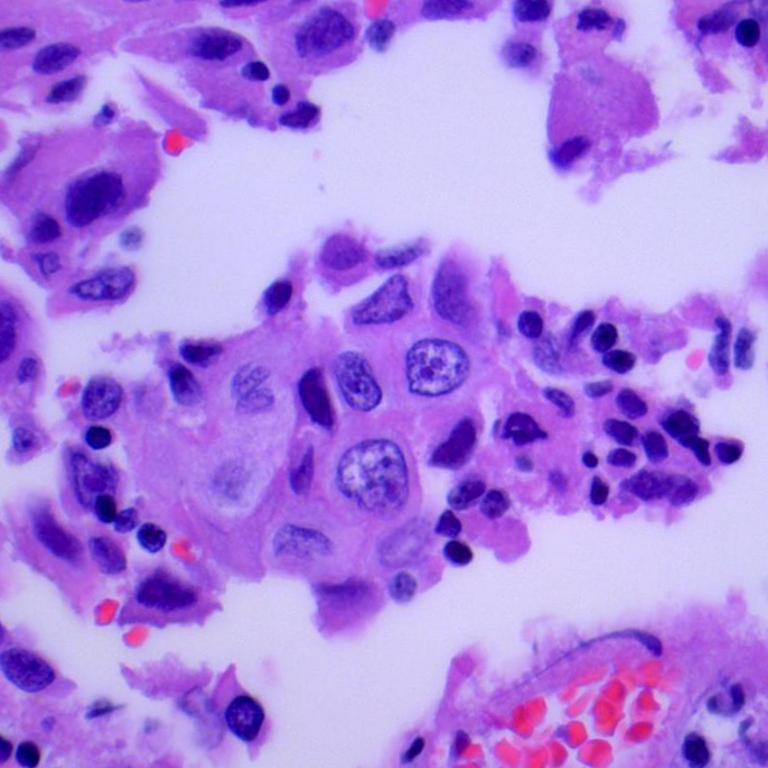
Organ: lung
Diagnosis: adenocarcinomas